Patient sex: M
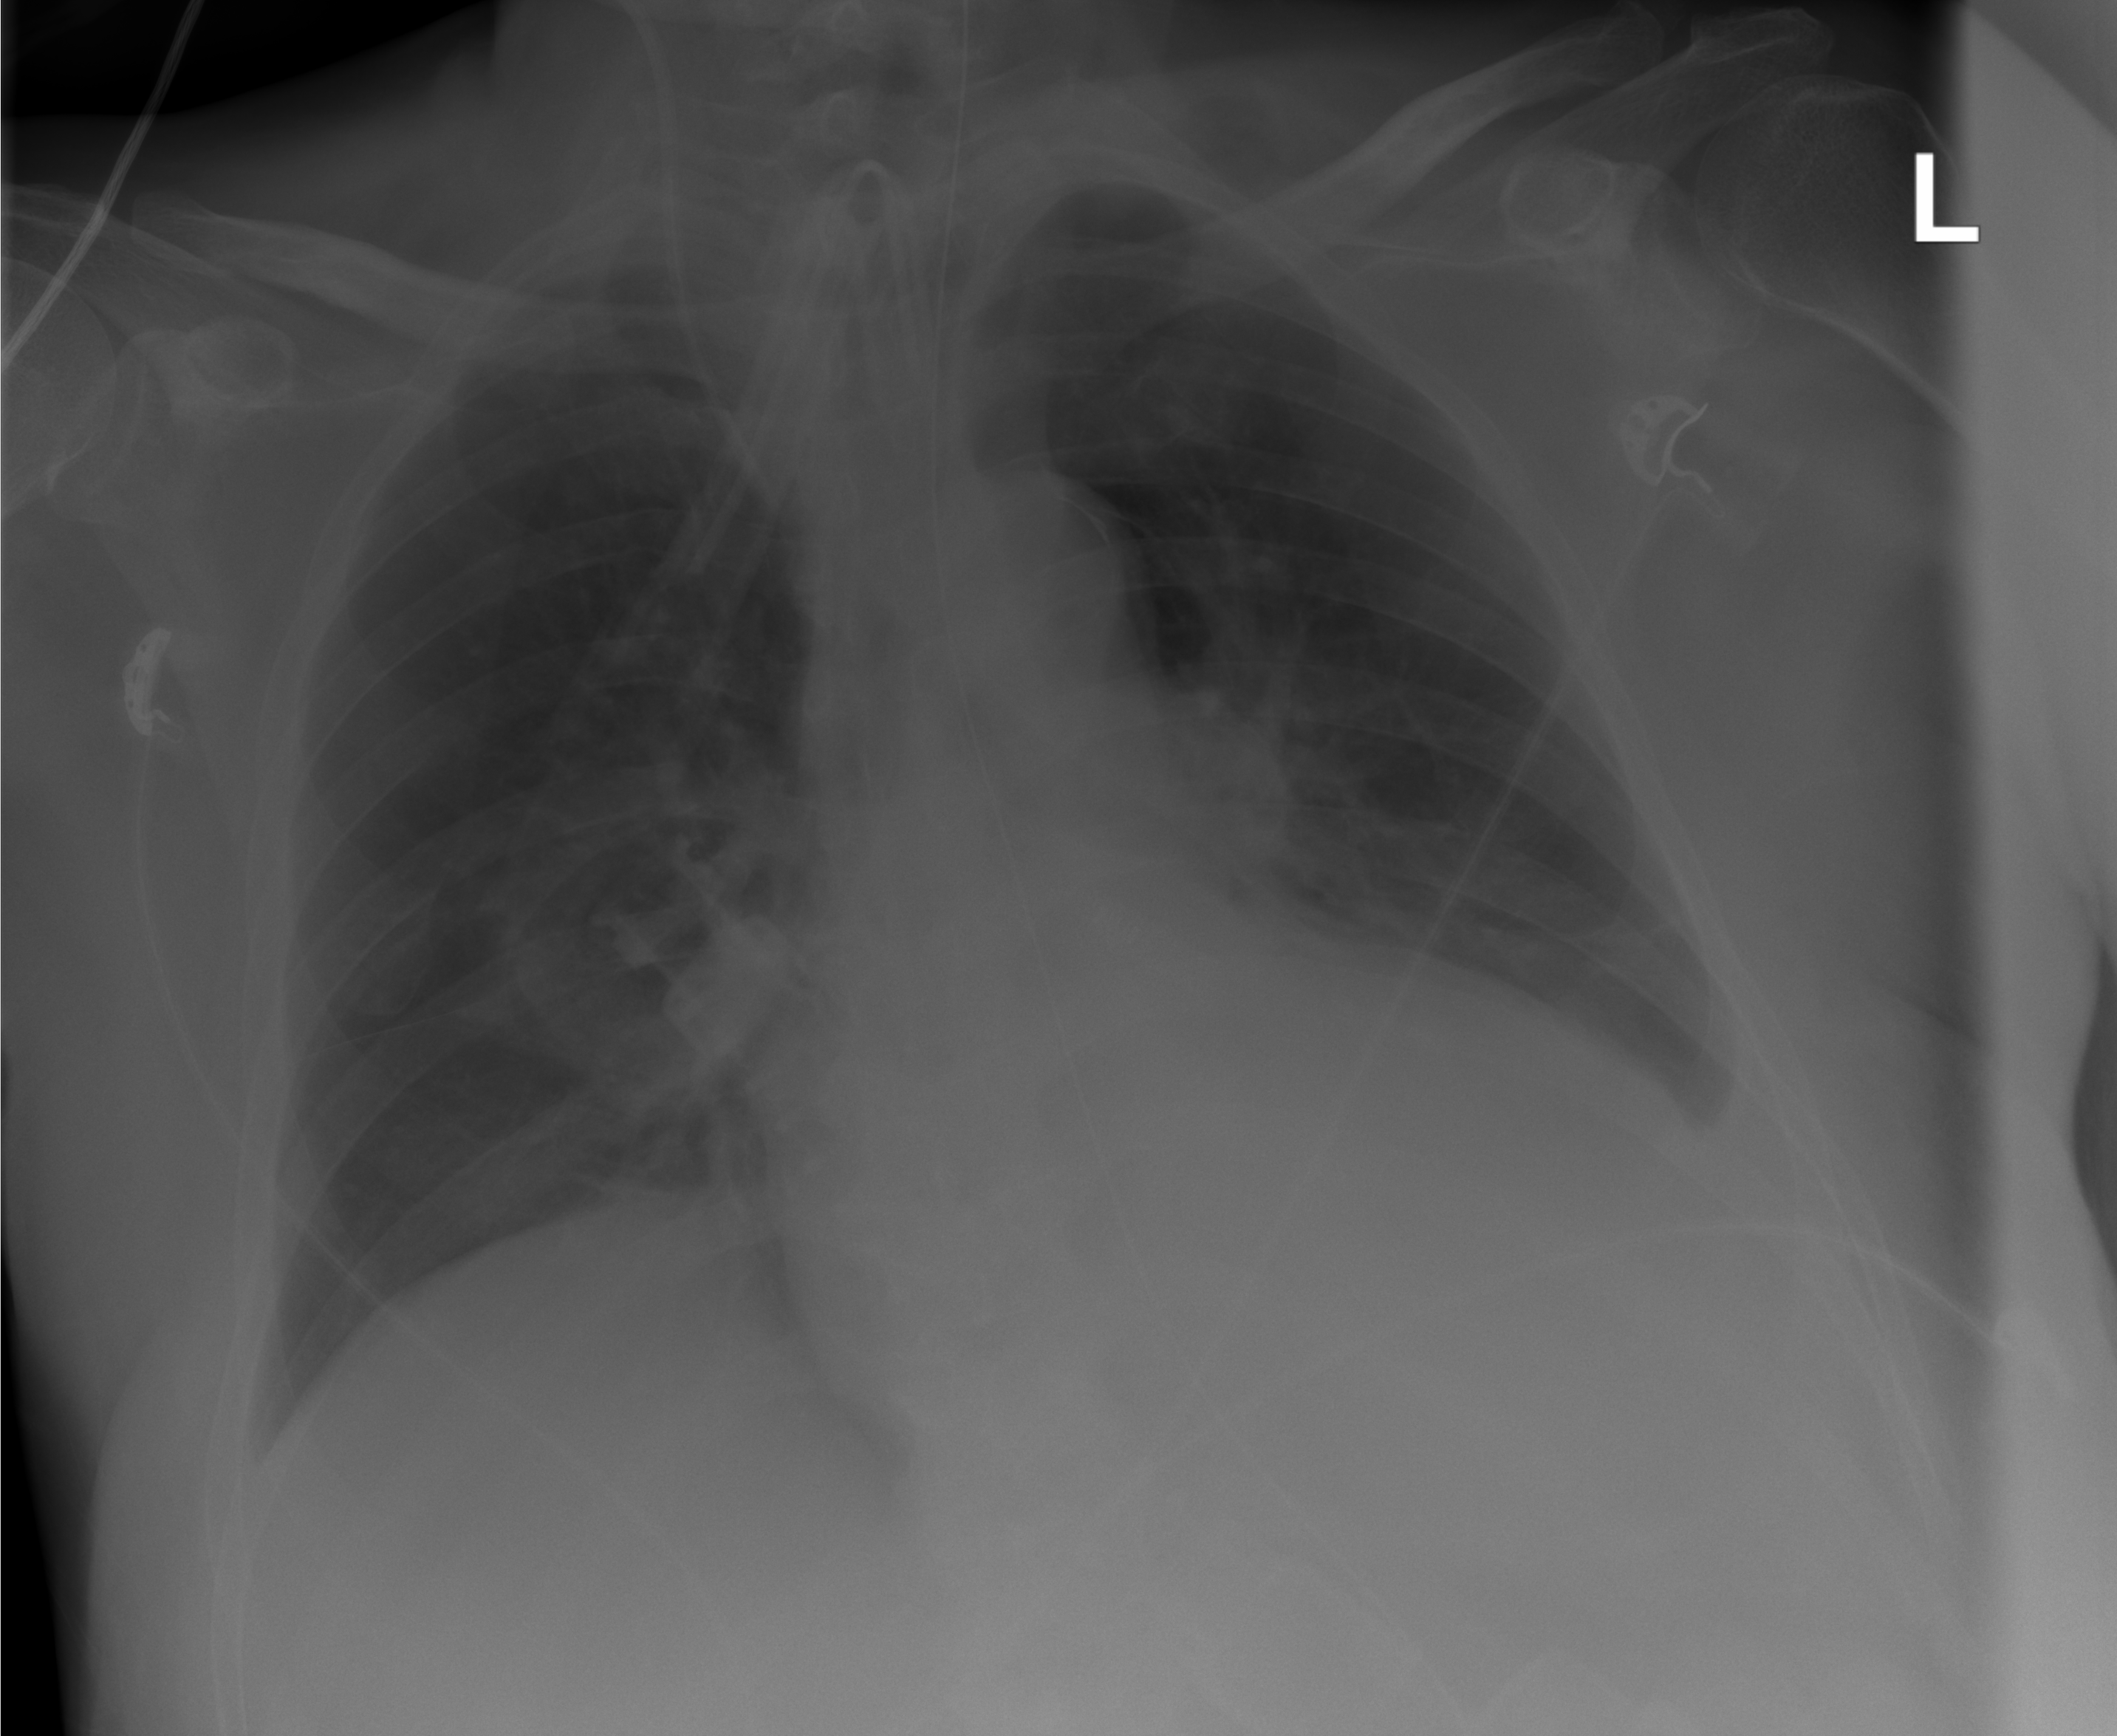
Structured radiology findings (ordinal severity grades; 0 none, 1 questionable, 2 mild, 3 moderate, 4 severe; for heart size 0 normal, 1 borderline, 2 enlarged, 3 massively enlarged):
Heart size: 2
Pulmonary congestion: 0
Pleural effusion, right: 0
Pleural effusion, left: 2
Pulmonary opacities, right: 0
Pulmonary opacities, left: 0
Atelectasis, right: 2
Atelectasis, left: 2